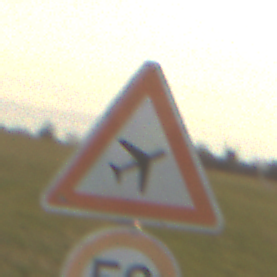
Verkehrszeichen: FlugbetriebLinks
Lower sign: Geschwindigkeit50
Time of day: SunriseSunset
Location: Outdoor (Nature)
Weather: PartlyCloudy
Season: NotSpecified
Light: Natural